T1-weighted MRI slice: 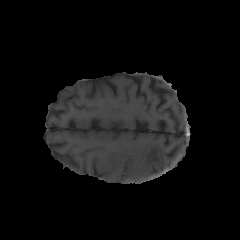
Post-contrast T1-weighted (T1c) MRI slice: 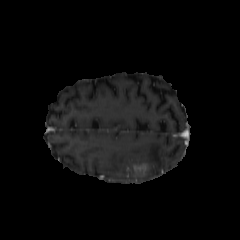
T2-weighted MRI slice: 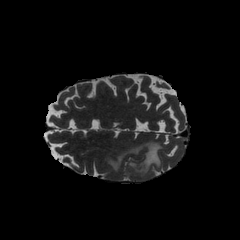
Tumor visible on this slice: yes